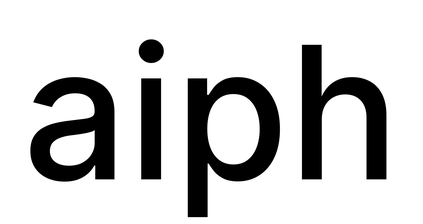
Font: Inter_Medium